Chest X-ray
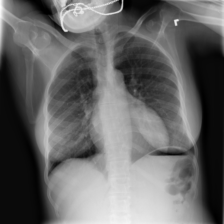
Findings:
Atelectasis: negative
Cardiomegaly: negative
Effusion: negative
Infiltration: positive
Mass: negative
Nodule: negative
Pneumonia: negative
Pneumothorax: negative
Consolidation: negative
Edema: negative
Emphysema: negative
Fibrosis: negative
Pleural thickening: negative
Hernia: negative